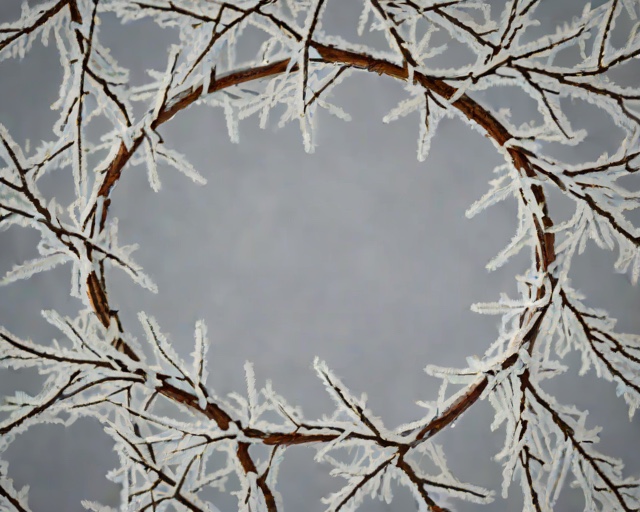
Category: Winter